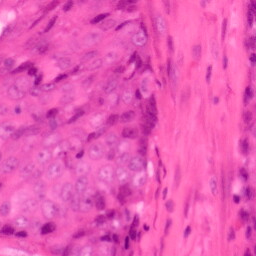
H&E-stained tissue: Colon